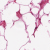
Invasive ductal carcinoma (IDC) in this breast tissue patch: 0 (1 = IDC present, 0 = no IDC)